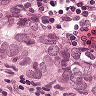
Metastatic tissue present: yes